Question: As described on Android Developer site:
> A drawable defined in XML that insets another drawable by a specified
distance. This is useful when a View needs a background that is
smaller than the View's actual bounds.
<URL>
Instead of just moving the background and leaving the content in place in my case the inset is also moving the TextView.
This is the layout:
'''
<?xml version="1.0" encoding="utf-8"?>
<LinearLayout xmlns:android="http://schemas.android.com/apk/res/android"
android:layout_width="match_parent"
android:layout_height="match_parent"
android:background="@android:color/white"
android:orientation="vertical" >
<LinearLayout
android:layout_width="match_parent"
android:layout_height="match_parent"
android:background="@drawable/bg_inset"
android:orientation="horizontal" >
<TextView
android:id="@+id/text1"
android:layout_width="wrap_content"
android:layout_height="wrap_content"
android:text="Some text"
android:textSize="23sp" />
</LinearLayout>
'''
This is the bg_inset drawable
'''
<?xml version="1.0" encoding="utf-8"?>
<inset xmlns:android="http://schemas.android.com/apk/res/android"
android:drawable="@android:color/darker_gray"
android:insetLeft="100dp" />
'''
And this is the result I get:

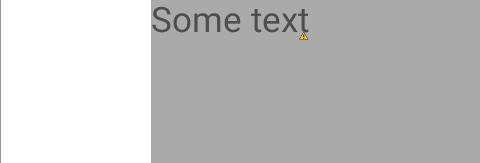
Answer: By default, setting a background drawable also applies that drawable's padding to the view. Set the padding explicitly if you don't want it to match the background drawable.